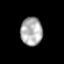
Tissue: prostate
Cell type: Epithelial cells
Senescence score: 0.337
Nuclear area (px): 603
Mean DAPI intensity: 174.209